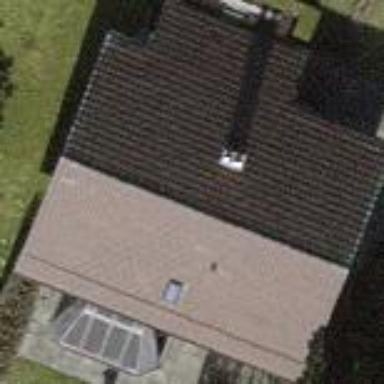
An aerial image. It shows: Simple and straightforward house.